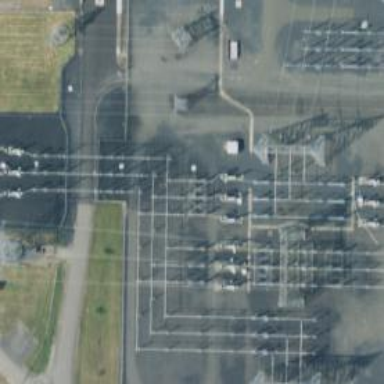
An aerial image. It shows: Switch for power supply.